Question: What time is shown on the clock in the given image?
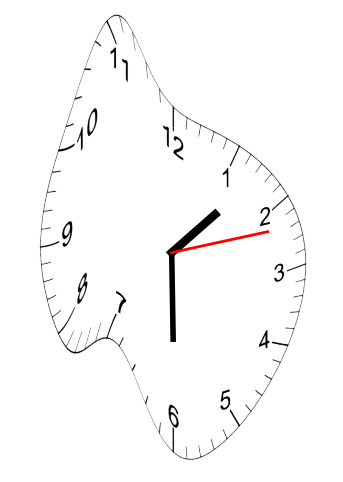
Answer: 01:30:12